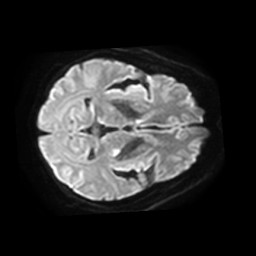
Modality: TRACE
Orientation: axial
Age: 51
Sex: female
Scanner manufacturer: philips
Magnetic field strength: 3 T
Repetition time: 4.47 s
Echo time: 0.07459 s